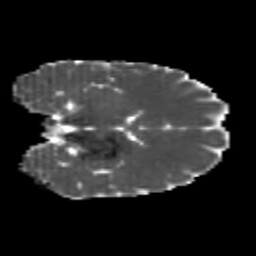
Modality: MD
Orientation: coronal
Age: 23
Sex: female
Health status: healthy
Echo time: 0.074 s